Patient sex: M
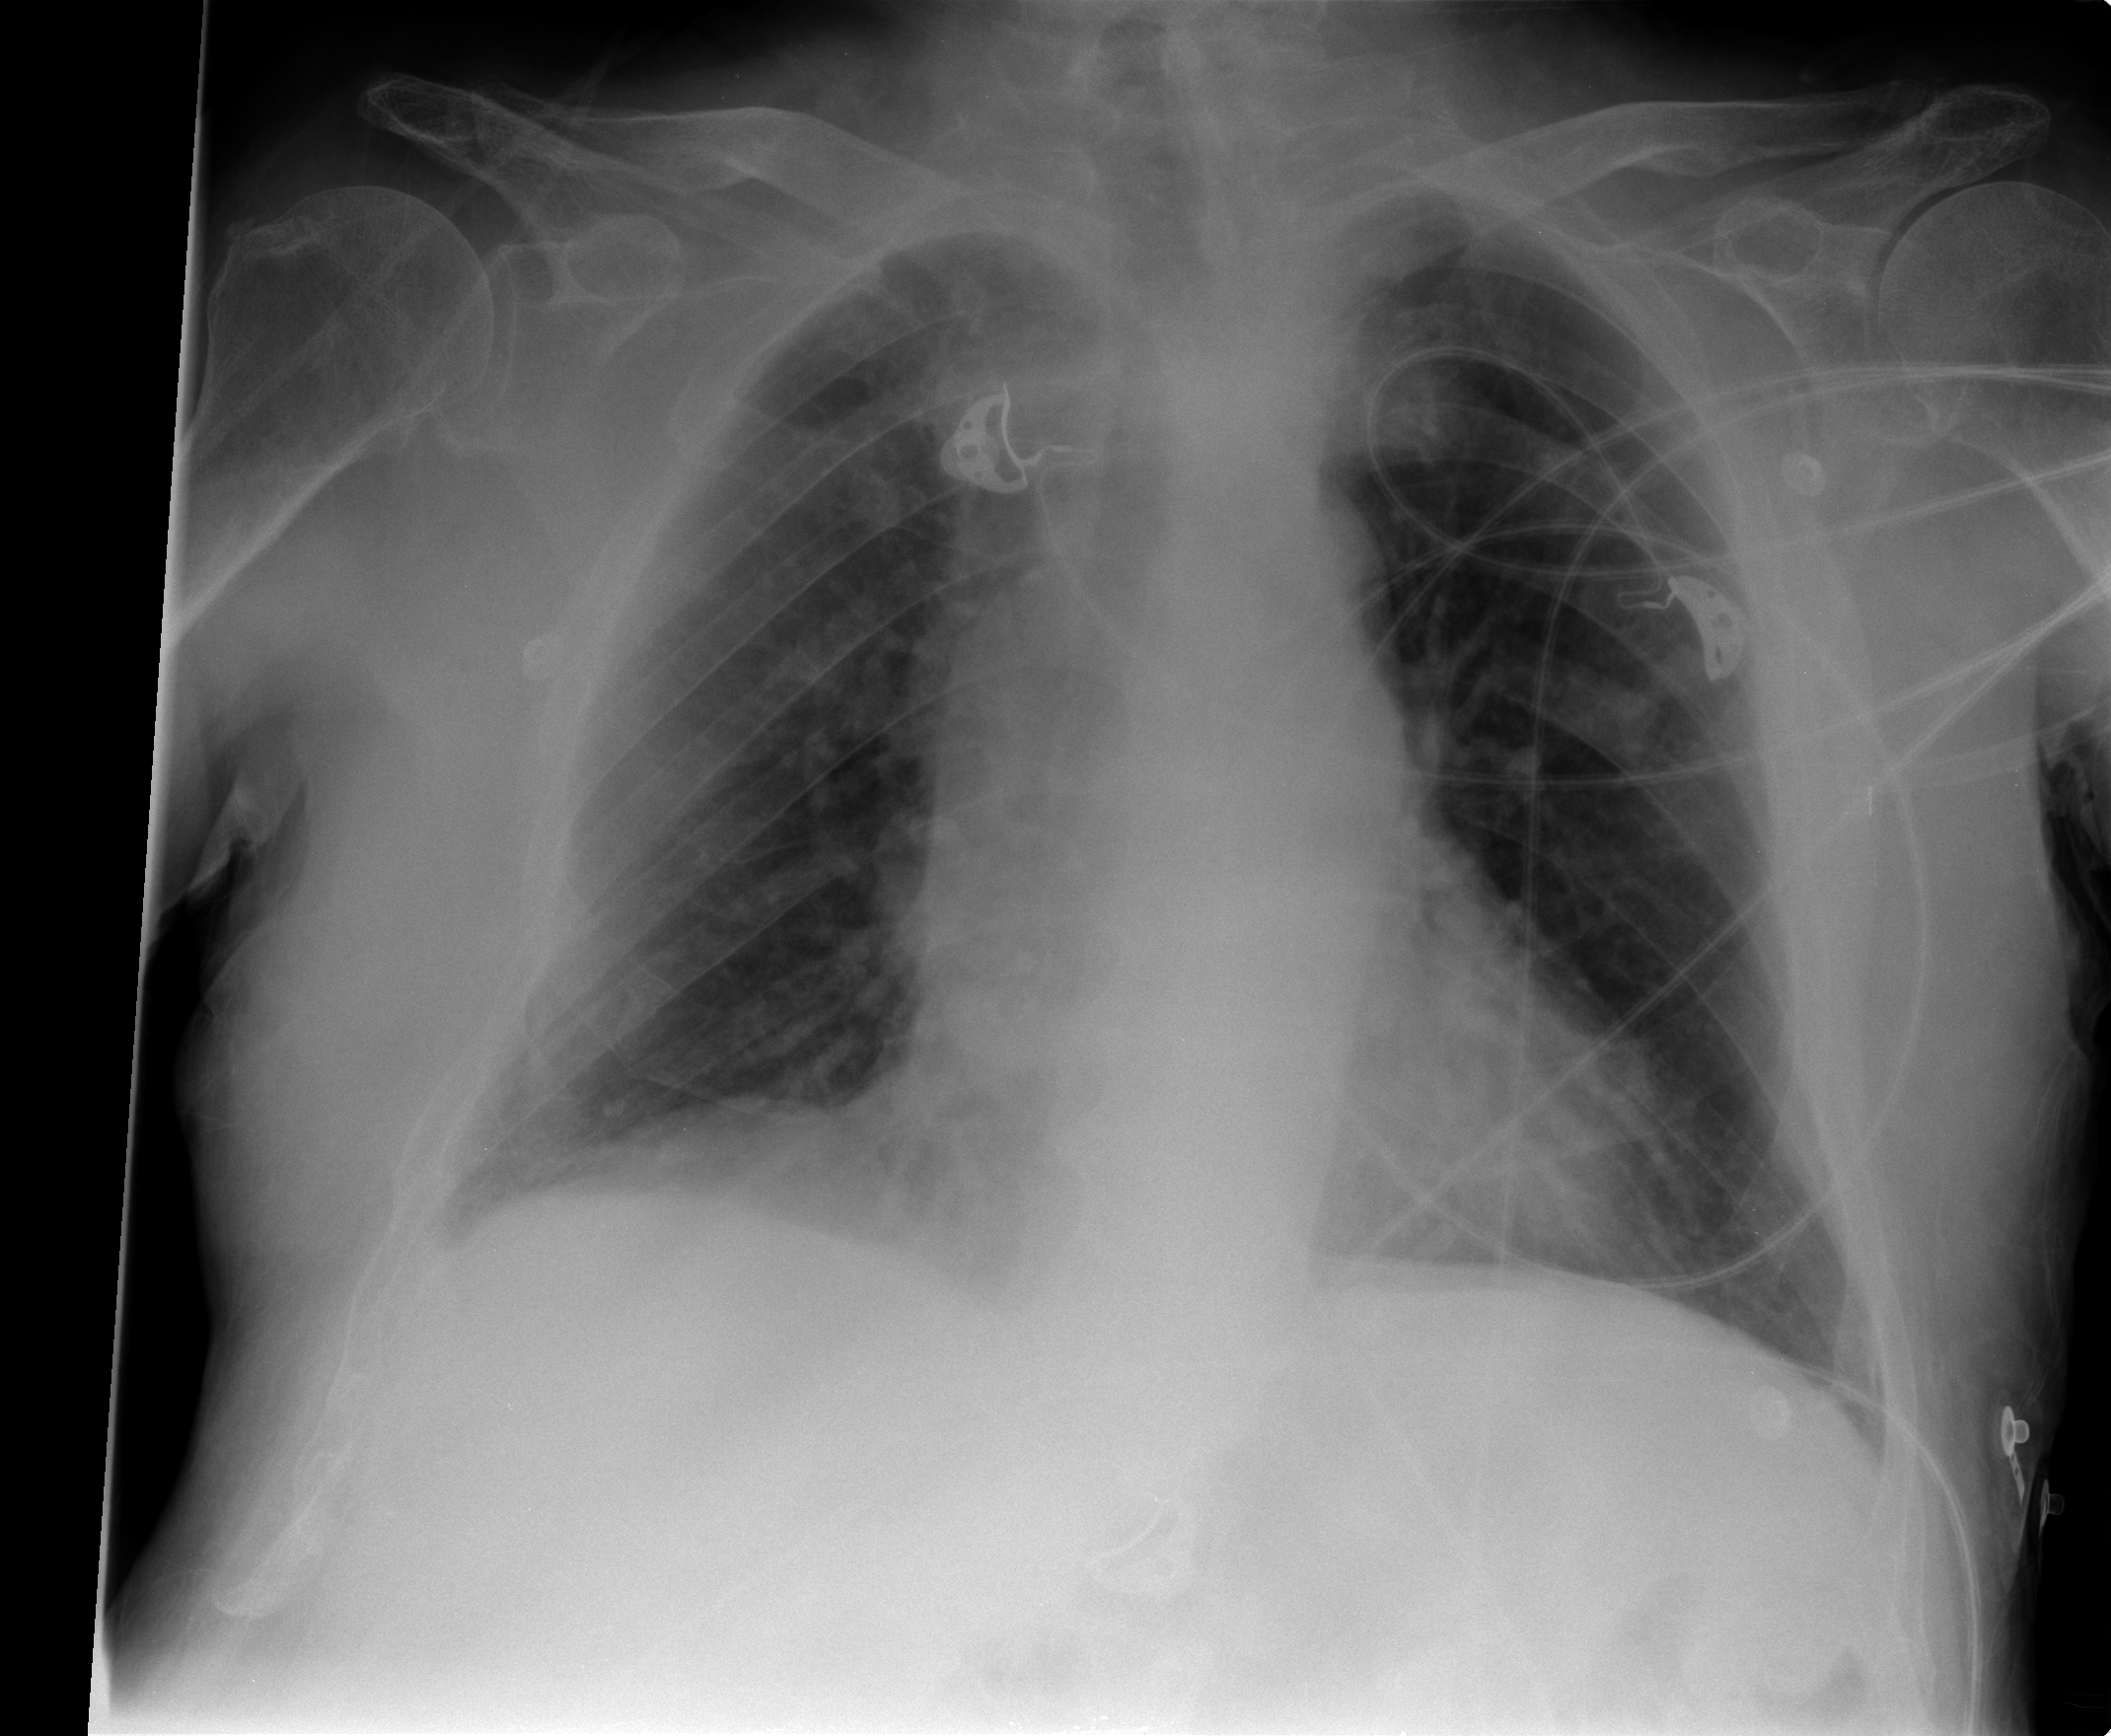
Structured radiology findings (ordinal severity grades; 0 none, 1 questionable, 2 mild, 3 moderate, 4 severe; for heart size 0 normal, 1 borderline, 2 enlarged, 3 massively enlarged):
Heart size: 0
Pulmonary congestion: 0
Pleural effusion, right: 1
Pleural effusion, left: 0
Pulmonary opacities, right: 0
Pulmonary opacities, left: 0
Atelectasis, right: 2
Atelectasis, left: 0